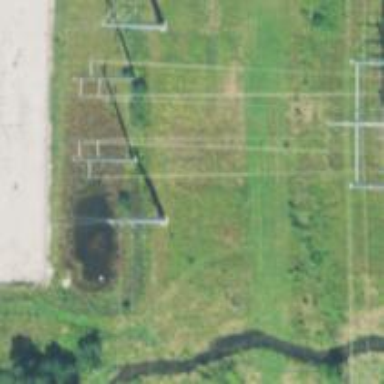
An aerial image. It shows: Power pole.